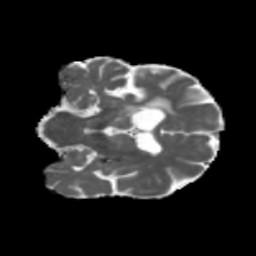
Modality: MD
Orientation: coronal
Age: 60
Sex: female
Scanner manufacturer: siemens
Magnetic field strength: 3 T
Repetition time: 5.47 s
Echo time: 0.0854 s